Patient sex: M
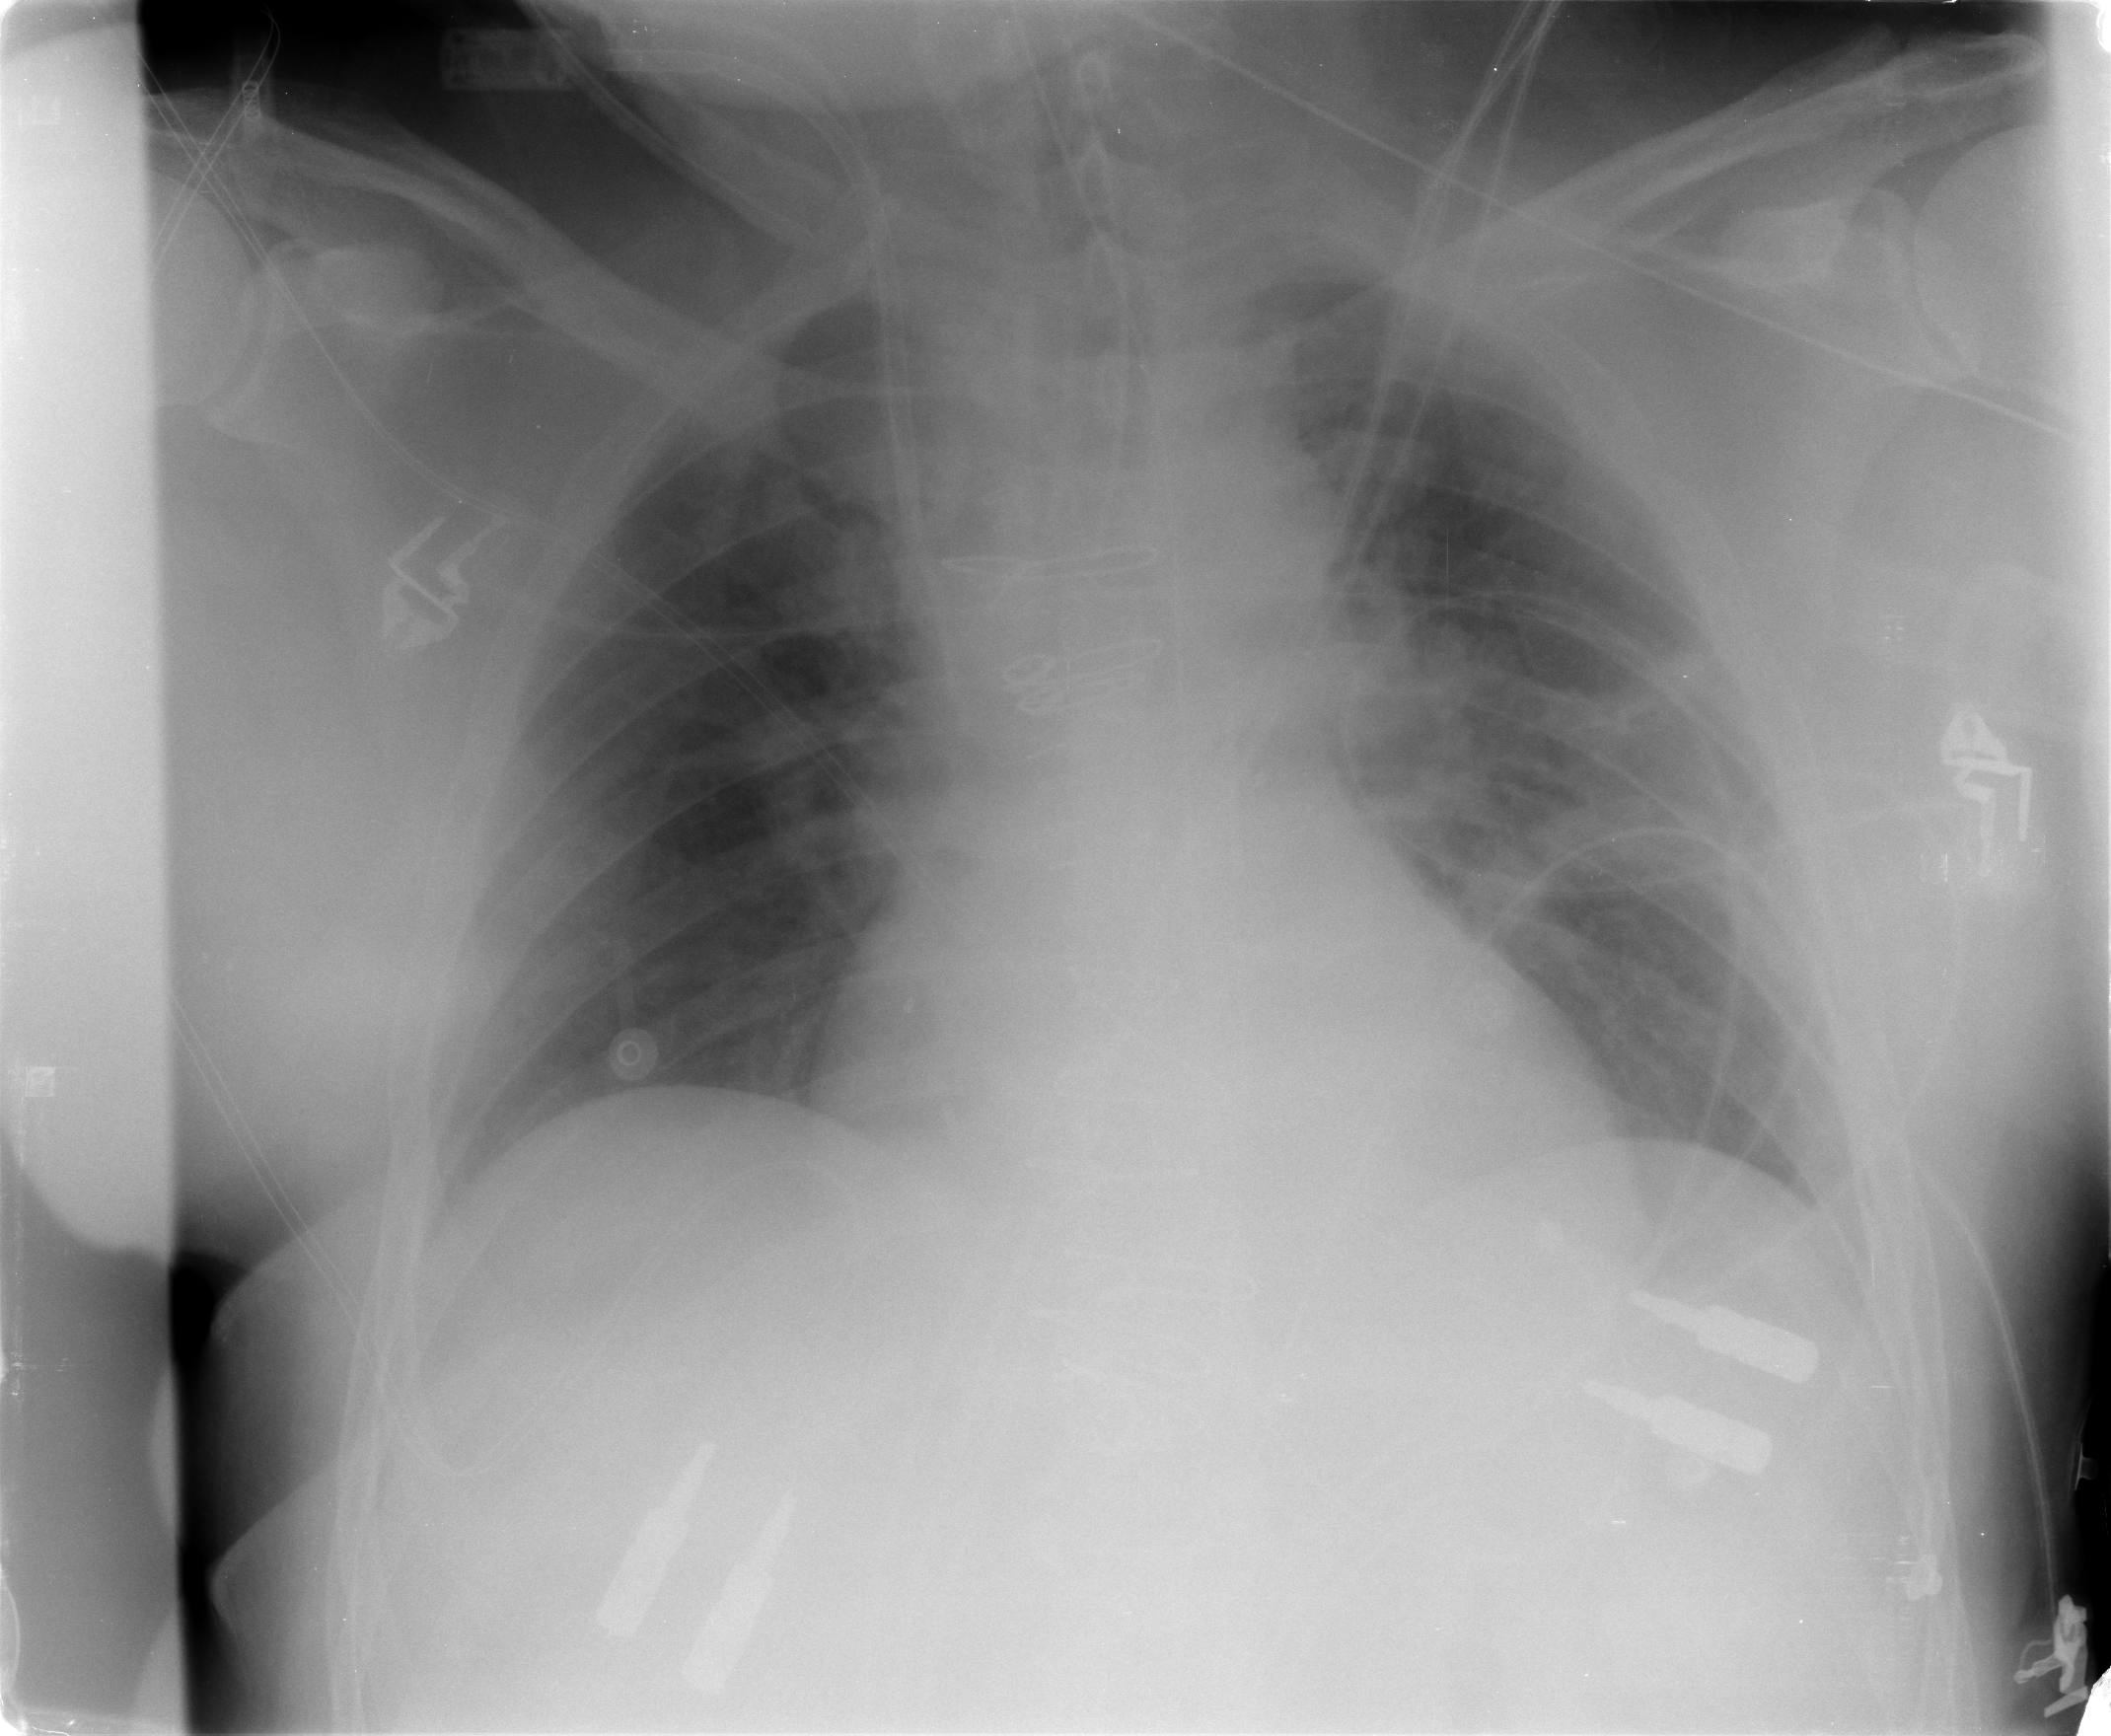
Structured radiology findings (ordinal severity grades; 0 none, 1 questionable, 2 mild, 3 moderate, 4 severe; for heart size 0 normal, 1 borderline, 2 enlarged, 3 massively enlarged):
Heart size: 0
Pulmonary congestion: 0
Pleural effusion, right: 0
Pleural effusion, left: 0
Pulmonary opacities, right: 0
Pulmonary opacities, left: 0
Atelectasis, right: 2
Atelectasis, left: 3